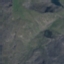
Land use / land cover: HerbaceousVegetation